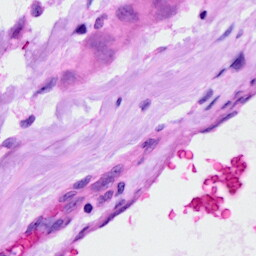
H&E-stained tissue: Ovarian